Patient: sex F, age 57
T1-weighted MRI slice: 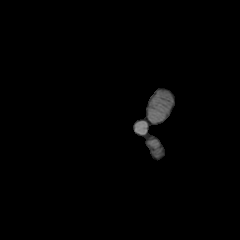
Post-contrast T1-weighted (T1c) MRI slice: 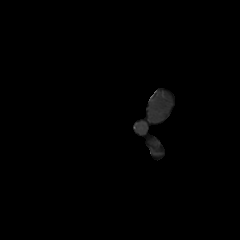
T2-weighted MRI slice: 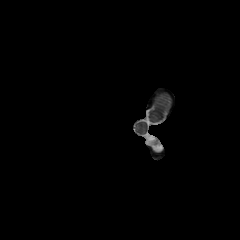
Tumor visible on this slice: no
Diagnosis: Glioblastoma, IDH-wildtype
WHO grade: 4